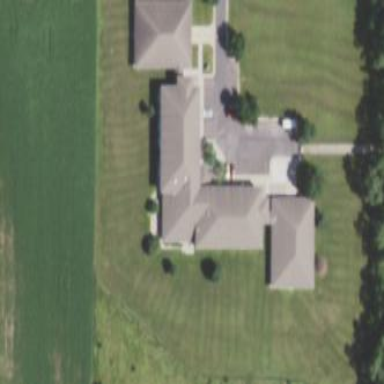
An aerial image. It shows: Nursing home building.